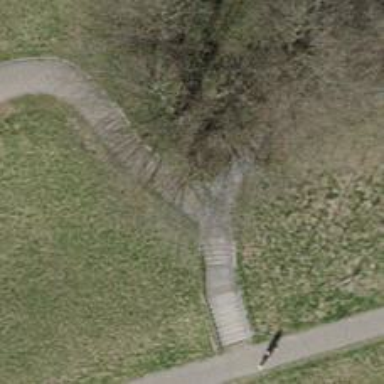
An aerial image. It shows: Set of steps on the road.